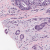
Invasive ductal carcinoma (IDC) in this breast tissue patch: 0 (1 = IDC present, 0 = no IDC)